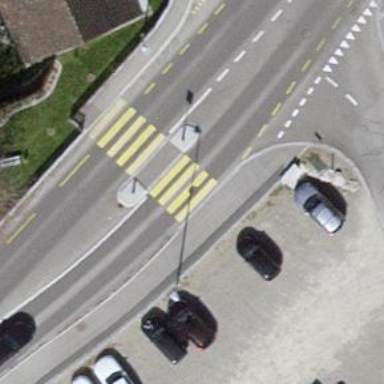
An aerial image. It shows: Uncontrolled crossing with central island on the road.